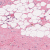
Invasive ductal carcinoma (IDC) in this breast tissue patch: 0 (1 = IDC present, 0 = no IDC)